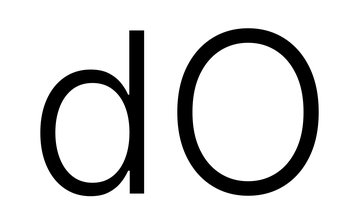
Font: Inter_Light